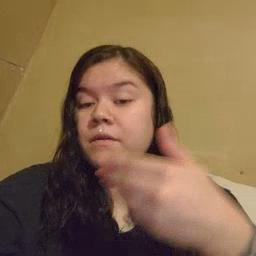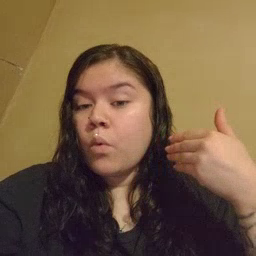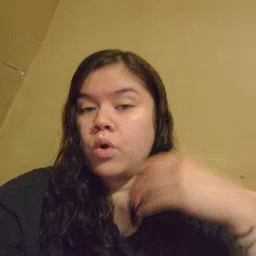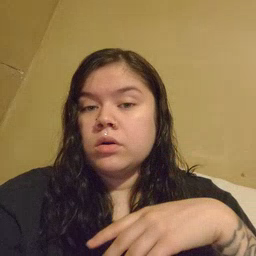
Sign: before